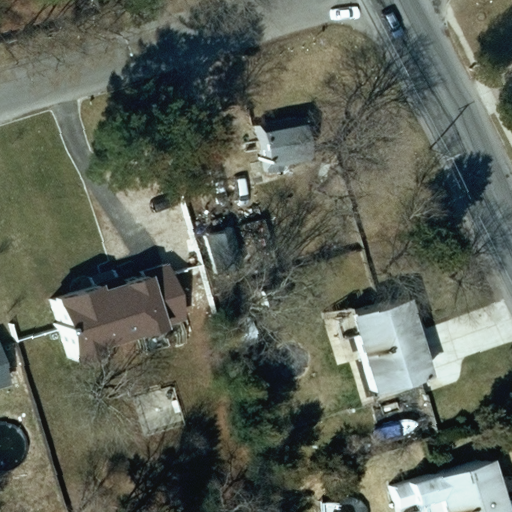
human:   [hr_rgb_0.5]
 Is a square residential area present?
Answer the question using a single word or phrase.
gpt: no

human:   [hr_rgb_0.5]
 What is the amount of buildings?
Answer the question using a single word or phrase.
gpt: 6

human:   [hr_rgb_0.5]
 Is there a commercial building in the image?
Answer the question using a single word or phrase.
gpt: no

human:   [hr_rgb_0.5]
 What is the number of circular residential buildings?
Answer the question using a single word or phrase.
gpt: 0

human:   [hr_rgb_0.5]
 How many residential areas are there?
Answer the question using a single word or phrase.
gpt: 1

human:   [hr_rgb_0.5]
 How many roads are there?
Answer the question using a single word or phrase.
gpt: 2

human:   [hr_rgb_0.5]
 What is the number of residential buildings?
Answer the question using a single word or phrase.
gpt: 4

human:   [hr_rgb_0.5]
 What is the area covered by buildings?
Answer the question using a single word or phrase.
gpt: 1009m2

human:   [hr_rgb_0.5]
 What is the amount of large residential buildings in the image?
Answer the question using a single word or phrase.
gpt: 0

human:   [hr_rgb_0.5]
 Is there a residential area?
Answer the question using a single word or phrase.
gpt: yes

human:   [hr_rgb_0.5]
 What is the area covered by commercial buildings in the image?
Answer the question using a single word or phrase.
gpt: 0m2

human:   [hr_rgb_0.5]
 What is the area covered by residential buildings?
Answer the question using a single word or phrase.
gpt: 866m2

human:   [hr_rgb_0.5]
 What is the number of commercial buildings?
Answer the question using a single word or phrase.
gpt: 0

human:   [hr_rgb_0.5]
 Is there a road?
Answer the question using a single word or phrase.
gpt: yes

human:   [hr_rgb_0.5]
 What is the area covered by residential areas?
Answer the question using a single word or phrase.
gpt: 10619m2

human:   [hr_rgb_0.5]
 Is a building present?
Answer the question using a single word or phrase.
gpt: yes

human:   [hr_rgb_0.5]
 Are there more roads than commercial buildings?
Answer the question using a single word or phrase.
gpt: yes

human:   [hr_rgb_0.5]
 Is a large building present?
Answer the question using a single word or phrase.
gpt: no

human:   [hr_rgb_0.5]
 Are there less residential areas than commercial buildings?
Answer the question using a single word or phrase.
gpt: no

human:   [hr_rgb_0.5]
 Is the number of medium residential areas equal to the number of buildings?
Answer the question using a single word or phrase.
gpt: no

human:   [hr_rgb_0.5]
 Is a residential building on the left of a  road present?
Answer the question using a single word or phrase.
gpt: yes

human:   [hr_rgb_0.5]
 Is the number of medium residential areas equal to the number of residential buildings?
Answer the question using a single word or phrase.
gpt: no

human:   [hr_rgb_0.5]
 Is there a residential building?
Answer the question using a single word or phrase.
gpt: yes

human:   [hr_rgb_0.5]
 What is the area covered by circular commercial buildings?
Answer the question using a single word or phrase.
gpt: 0m2

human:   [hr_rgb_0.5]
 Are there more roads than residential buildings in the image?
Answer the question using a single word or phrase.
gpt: no

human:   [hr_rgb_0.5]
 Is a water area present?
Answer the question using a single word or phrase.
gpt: no

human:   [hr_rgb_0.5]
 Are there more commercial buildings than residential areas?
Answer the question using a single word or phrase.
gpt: no

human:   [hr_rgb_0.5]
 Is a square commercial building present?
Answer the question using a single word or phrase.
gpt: no

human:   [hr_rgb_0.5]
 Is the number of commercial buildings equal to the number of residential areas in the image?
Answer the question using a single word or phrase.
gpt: no

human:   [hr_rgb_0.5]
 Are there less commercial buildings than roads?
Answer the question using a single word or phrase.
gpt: yes

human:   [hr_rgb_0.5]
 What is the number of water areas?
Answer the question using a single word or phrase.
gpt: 0

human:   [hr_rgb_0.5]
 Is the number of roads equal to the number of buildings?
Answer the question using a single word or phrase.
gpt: no

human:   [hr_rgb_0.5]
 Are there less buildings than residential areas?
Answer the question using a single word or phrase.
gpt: no

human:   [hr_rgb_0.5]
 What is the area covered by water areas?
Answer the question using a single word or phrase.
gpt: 0m2

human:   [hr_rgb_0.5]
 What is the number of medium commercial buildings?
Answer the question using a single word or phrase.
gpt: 0

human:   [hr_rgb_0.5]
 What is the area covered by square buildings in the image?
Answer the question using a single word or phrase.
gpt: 0m2

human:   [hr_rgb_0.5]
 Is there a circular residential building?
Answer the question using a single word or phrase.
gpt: no

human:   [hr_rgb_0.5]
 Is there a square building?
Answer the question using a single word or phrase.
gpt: no

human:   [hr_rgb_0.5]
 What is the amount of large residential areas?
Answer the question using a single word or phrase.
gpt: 1

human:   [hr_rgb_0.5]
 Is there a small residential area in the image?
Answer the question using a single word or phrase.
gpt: no

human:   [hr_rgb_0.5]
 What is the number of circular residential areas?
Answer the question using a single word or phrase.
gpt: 0

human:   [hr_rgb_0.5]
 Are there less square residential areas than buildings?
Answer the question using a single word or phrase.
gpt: yes

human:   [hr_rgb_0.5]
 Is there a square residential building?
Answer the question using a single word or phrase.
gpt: no

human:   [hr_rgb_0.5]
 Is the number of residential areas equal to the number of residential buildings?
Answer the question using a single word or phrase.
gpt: no

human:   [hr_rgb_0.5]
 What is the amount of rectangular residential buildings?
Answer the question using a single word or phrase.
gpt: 2

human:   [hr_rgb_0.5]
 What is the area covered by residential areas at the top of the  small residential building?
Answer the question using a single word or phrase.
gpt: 10619m2

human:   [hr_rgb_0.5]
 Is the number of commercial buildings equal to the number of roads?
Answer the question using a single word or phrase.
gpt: no

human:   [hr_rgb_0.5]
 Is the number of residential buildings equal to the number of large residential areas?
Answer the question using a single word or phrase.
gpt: no

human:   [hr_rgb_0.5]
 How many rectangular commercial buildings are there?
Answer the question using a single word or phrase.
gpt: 0

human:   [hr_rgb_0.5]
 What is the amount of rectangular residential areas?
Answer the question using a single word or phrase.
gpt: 1

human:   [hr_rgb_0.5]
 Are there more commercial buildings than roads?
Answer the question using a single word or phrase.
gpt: no

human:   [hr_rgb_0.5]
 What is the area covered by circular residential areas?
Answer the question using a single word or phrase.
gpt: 0m2

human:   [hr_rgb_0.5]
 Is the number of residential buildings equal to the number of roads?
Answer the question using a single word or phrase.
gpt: no

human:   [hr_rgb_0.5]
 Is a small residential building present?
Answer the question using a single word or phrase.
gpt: yes

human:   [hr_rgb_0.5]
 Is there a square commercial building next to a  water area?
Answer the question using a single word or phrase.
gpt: no

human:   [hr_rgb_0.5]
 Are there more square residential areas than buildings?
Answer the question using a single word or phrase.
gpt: no

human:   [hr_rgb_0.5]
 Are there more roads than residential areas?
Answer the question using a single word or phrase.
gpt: yes

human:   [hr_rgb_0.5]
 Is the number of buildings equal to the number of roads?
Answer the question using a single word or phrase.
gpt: no

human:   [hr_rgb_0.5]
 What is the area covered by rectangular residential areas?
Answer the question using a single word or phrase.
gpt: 10619m2

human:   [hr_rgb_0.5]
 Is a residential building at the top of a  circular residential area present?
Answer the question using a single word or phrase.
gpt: no

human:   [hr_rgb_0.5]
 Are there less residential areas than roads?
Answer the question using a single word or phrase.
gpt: yes

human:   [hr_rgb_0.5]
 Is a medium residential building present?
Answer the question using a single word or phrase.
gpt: yes

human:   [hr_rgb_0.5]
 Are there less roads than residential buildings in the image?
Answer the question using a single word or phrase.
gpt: yes

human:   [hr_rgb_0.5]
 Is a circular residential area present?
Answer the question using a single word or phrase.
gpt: no